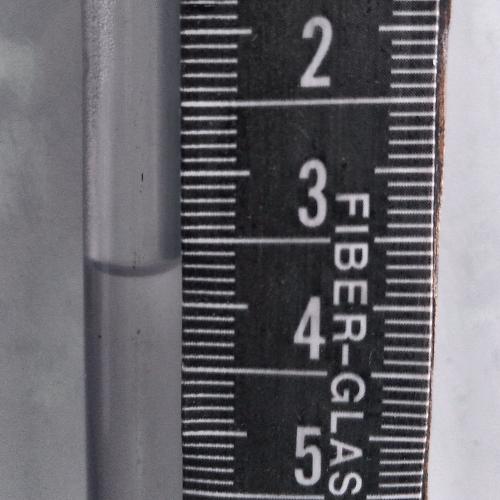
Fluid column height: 3.7 cm